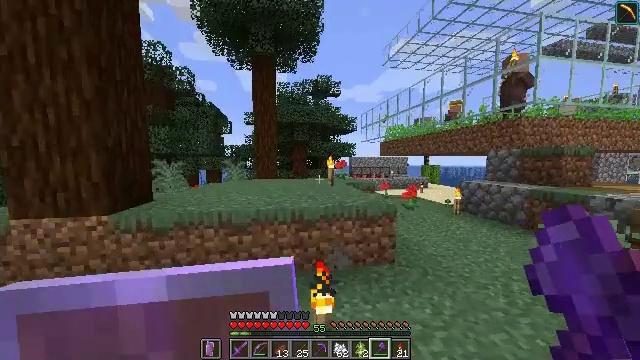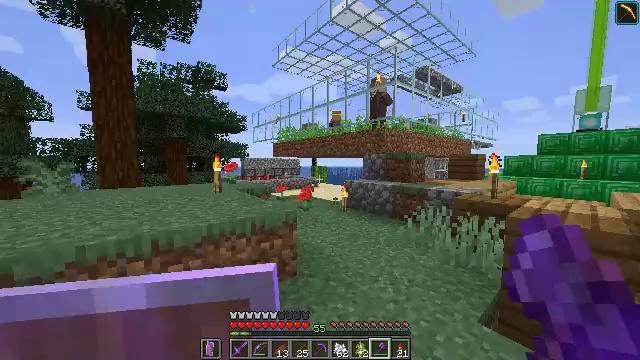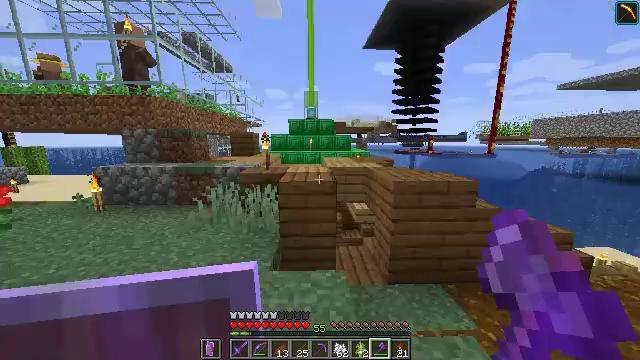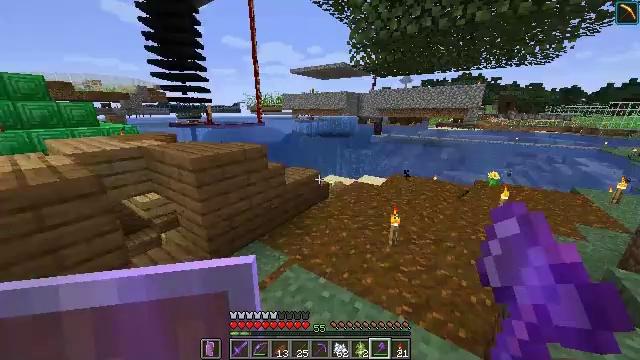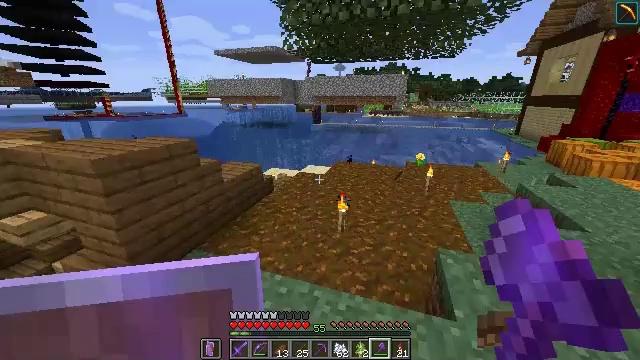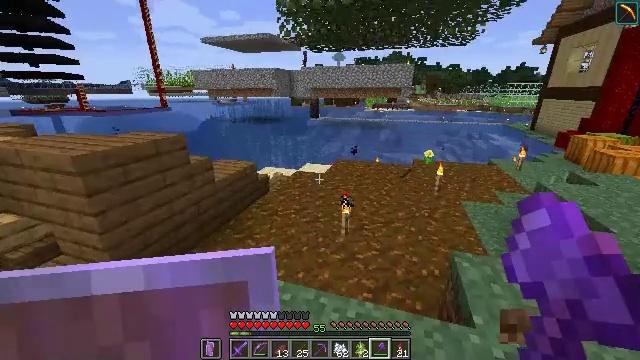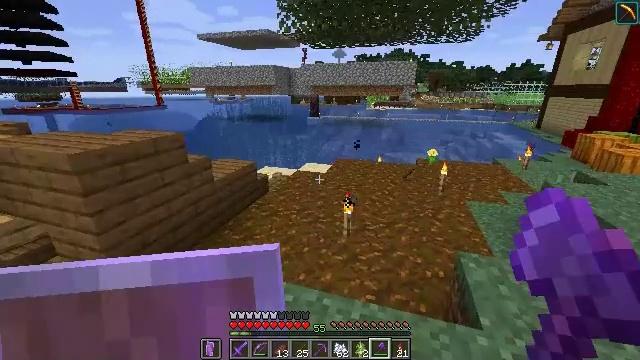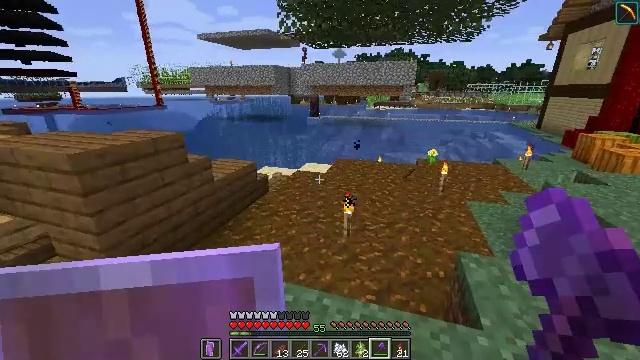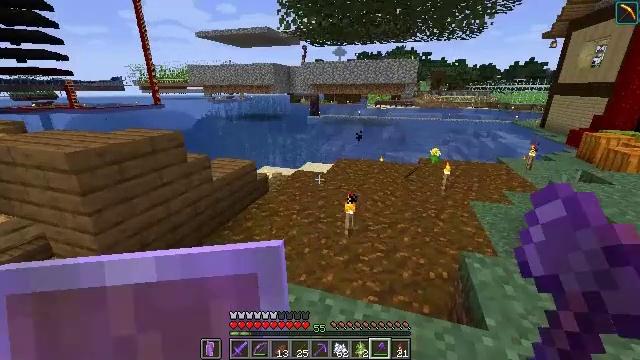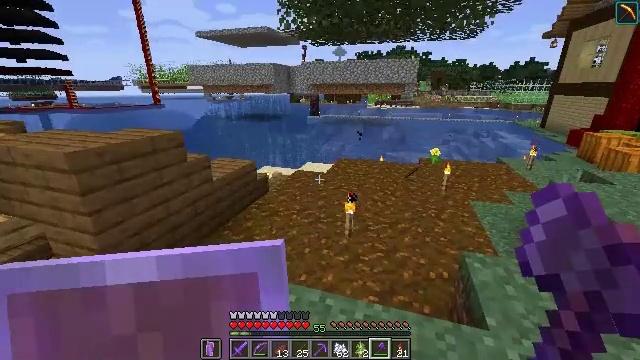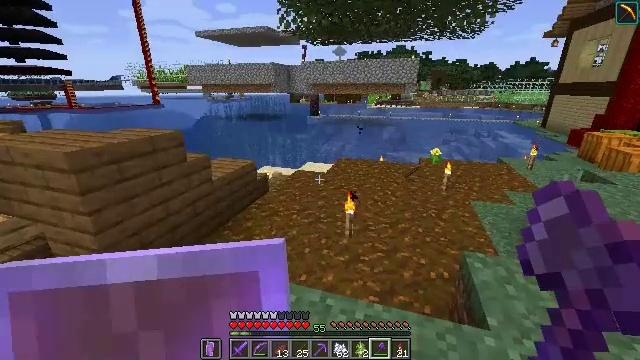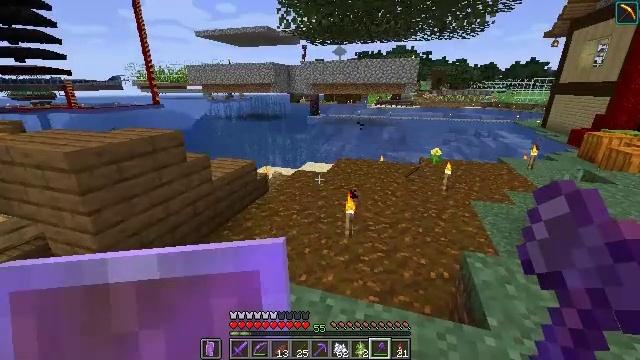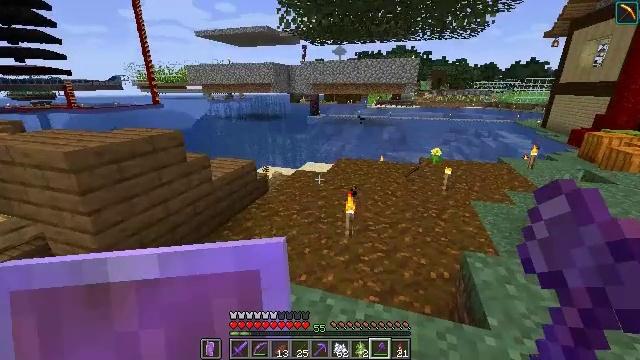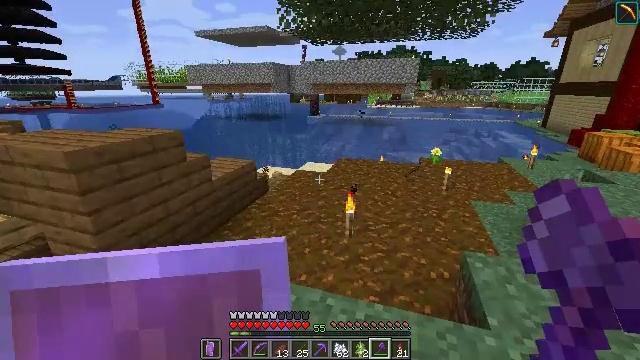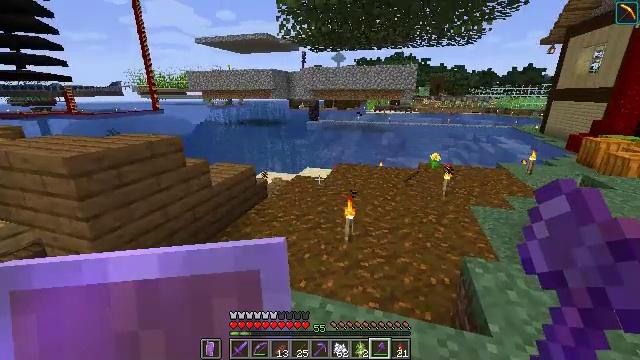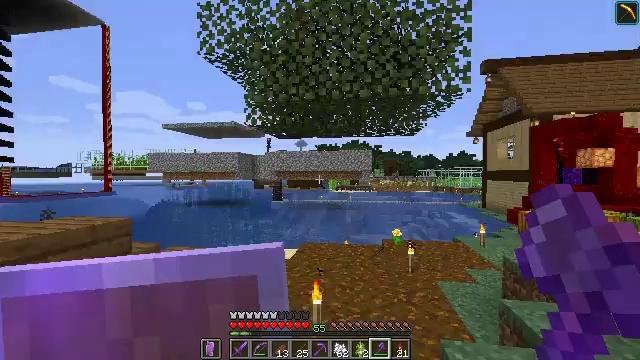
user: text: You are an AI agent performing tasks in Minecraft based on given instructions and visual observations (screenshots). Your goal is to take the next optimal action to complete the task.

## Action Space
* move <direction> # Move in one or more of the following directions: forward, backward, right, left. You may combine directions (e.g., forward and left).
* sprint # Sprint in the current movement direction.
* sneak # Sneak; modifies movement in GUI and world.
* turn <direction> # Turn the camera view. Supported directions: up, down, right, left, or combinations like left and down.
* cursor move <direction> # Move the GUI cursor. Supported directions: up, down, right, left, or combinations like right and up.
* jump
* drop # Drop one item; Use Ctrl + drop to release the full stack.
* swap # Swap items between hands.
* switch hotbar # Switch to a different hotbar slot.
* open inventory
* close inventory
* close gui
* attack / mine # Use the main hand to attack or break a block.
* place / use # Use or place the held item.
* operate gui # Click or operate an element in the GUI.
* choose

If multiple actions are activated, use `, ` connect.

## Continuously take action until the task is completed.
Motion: motion action
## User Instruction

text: Remove the oak fence from its place.
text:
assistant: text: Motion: move forward, turn right
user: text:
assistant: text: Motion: move forward, turn right and down
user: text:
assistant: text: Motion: turn right and down
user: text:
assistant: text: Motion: turn right and down
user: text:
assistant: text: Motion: no_op
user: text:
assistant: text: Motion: no_op
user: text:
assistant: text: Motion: no_op
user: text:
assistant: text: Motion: no_op
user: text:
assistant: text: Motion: no_op
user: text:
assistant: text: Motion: no_op
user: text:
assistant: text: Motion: no_op
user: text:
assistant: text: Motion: no_op
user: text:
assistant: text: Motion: no_op
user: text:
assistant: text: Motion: turn up
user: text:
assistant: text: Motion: turn right and up
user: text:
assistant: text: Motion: turn right and up
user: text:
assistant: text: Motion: turn right and up
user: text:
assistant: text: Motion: no_op
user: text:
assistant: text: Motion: no_op
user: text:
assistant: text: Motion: no_op
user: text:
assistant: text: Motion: no_op
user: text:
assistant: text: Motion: no_op
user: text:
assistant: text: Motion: no_op
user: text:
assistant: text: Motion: no_op
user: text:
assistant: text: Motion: no_op
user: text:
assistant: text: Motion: no_op
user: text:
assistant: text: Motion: no_op
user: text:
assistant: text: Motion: no_op
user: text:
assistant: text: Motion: no_op
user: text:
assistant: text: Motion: no_op